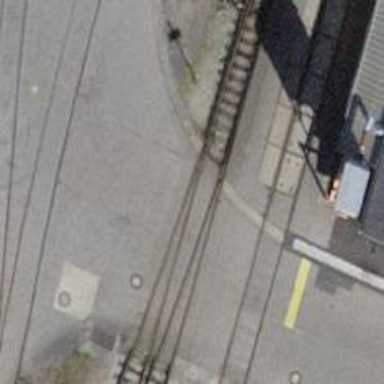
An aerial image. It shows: Railway level crossing.